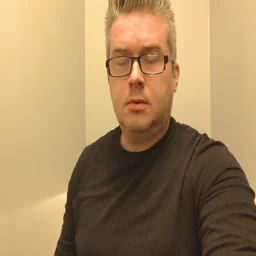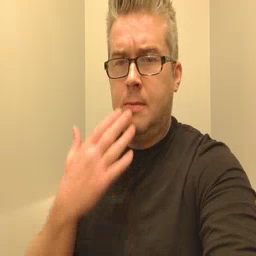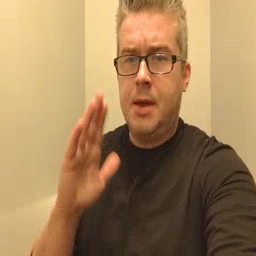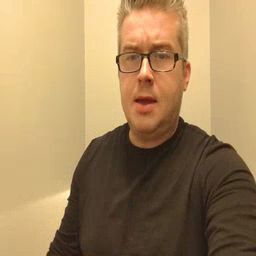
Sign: bad